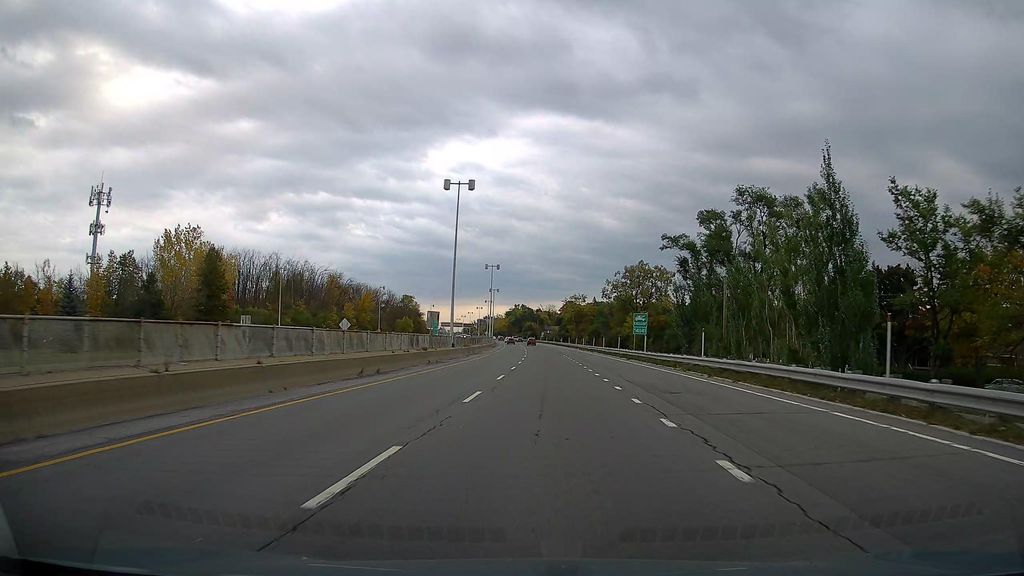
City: montreal